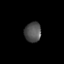
Tissue: skin
Cell type: Epithelial cells
Senescence score: 0.2844
Nuclear area (px): 326
Mean DAPI intensity: 80.681